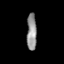
Tissue: skin
Cell type: Epithelial cells
Senescence score: 0.2665
Nuclear area (px): 353
Mean DAPI intensity: 146.388